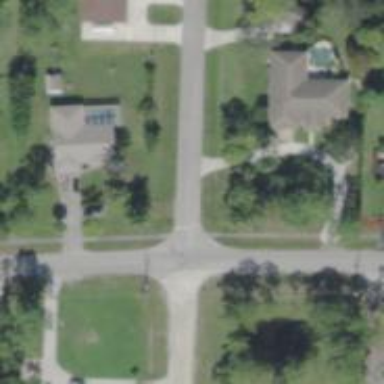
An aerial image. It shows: Unmarked crossing on footway.